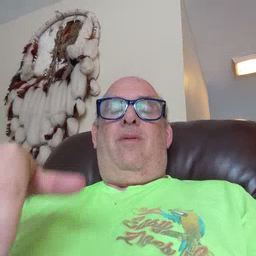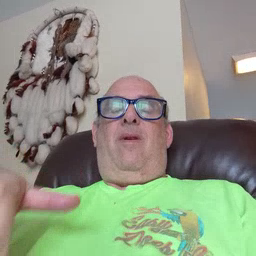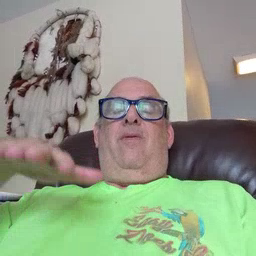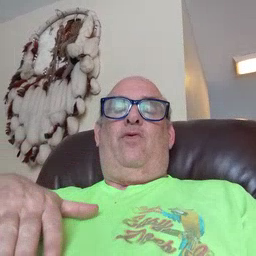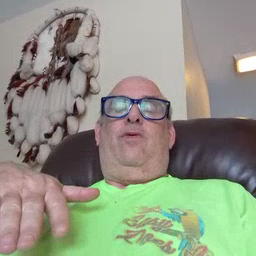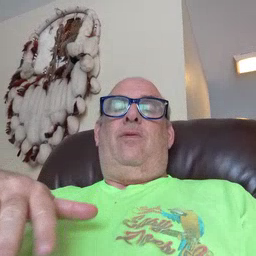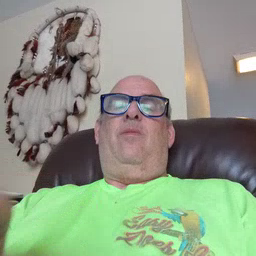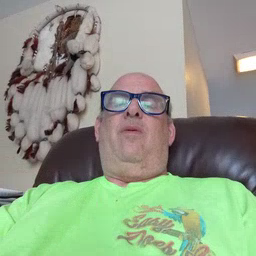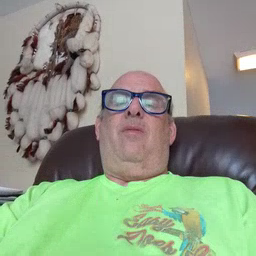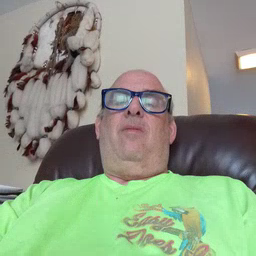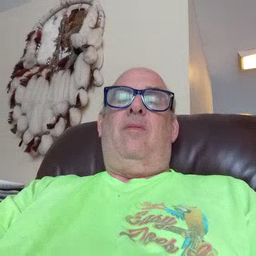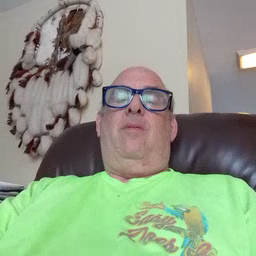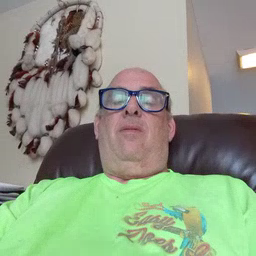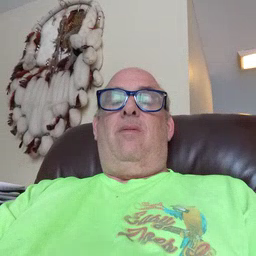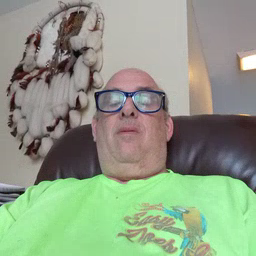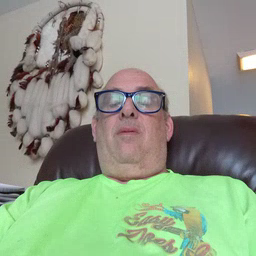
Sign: underwear